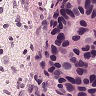
Metastatic tissue present: yes